Field crop: tomato
Growth stage: 1
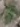
Species: solanum